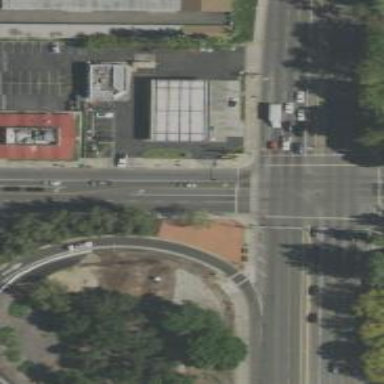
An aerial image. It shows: Secondary road with separate sidewalks.